Interaction volume radius: 10 \u00c5
Interaction volume height: 20 \u00c5
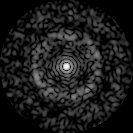
Disorder parameter: 0.8205